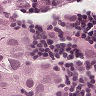
Metastatic tissue present: yes